Field crop: tomato
Growth stage: 1
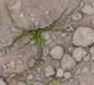
Species: cyperus